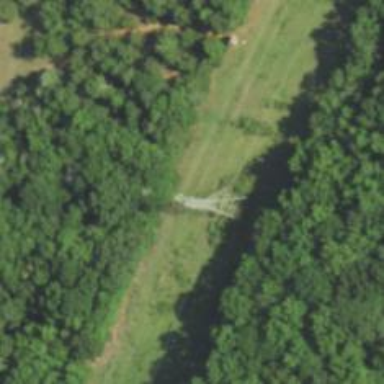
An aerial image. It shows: Lattice structure tower used for power distribution.